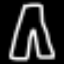
Label: pants